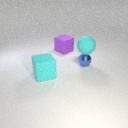
large purple rubber cube behind small blue metal sphere